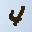
Label: 4